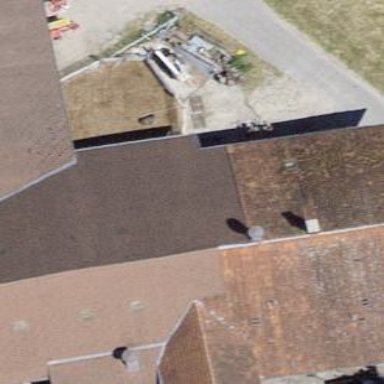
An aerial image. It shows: Farm building.